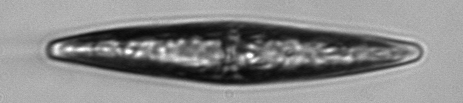
Label: Pleurosigma